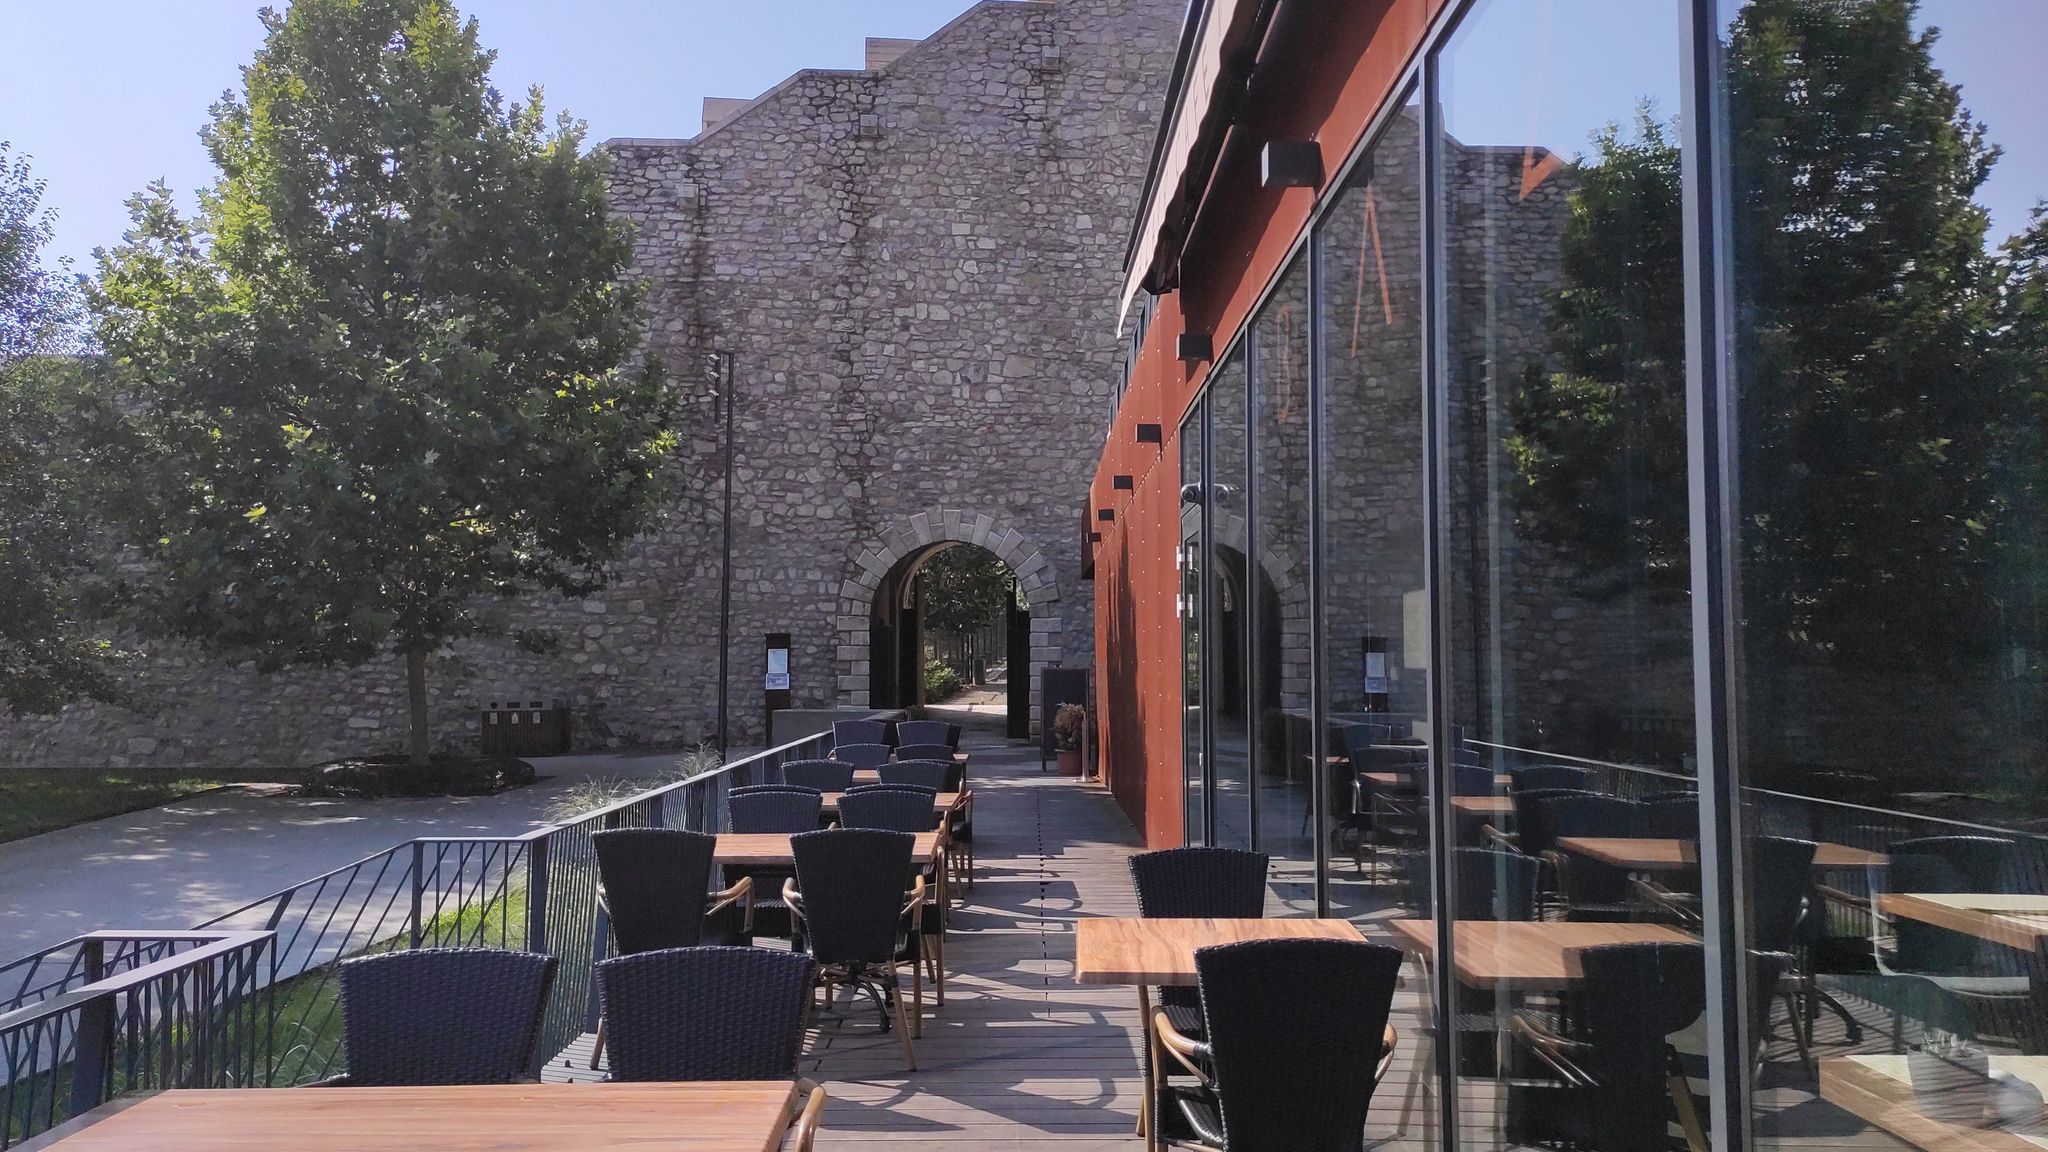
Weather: clear
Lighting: day
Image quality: good
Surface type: walking surface
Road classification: road
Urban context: urban centre
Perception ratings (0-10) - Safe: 0.25, Lively: 3.43, Beautiful: 4.95, Boring: 8.96, Depressing: 2.4, Wealthy: 7.89